Question: I am working currently on my website and wanted to ask best solution for this situation.
Biggest struggle is that I need to put gradient over 'img' + text and arrow icon.
I tried 2 different ways:
1. I was able to put gradient over image using :after, but now I don't know how to put text over image and that left arrow to the right of image.
2. I used <figure> and <figcaption> I think this solution isn't the best, using negative margins to put text over image. But on this case I am not able to use :after solution.
I included photo -- there you can see how it should look like. Also I am starting my coding career and if you notice bad practises please let me know!
'''
figure {
display: inline-block;
margin: 15px 12px;
box-shadow: 0 20px 30px rgba(0, 0, 0, 0.2);
}
figcaption {
margin-top: -80px;
}
figcaption p {
margin-top: 0px;
margin-bottom: 0px;
padding-left: 44px;
text-align: left;
color: #ffffff;
font-family: "Proxima Nova";
font-size: 25px;
font-weight: 700;
line-height: 35px;
}
.cs-text {
margin-top: -10px;
color: #b9b8b8;
font-family: "Proxima Nova";
font-size: 12px;
font-weight: 700;
letter-spacing: 1px;
text-transform: uppercase;
}
figcaption img {
position: relative;
float: right;
padding: 10px 35px 50px 0px;
}
.cs-item {
position: relative;
display: inline-block;
max-width: 430px;
max-height: 254px;
}
.cs-item:after {
content: '';
position: absolute;
top: 0;
right: 0;
bottom: 0;
left: 0;
background: linear-gradient(0deg, rgba(0, 0, 0, 0.5) 0%, rgba(0, 0, 0, 0.11) 36%, rgba(0, 0, 0, 0) 46%);
}
'''
'''
<div class="case-study-items">
<div class="cs-item">
<img src="https://www.upload.ee/image/<PHONE>/case-studies-item.png" alt="">
<p class="solgu">Melb Lashes</p><img src="https://www.upload.ee/image/<PHONE>/left-arrow.png" /></p>
<p class="cs-text">Case-study</p>
</div>
<figure>
<img src="https://www.upload.ee/image/<PHONE>/case-studies-item.png" alt="">
<figcaption>
<p>Melb Lashes<img src="https://www.upload.ee/image/<PHONE>/left-arrow.png" /></p>
<p class="cs-text">Case-study</p>
</figcaption>
</div>
'''

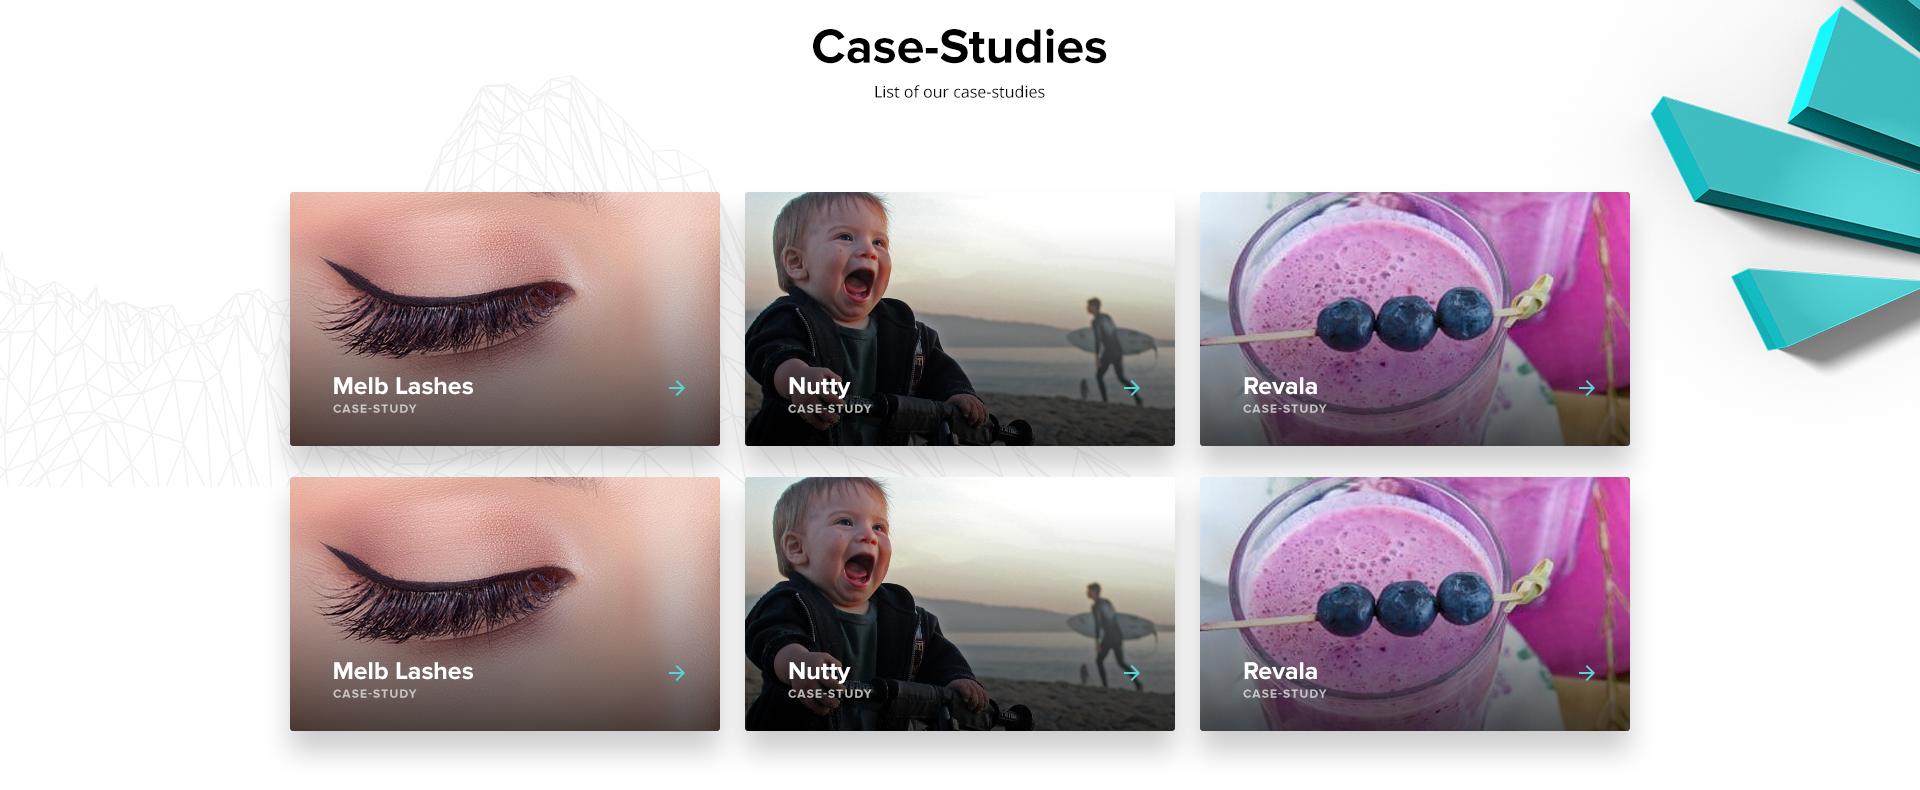
Answer: Welcome to StackOverflow. <URL>. The question is actually two questions, and has been answered in other posts.
For gradients over images, see <URL>.
By structuring the HTML properly, and simplifying the CSS, the texts and arrow image can float over the image and gradient, by being nested within the parent element that has the image and the gradient.
'''
<div class="case-study-items">
<div class="cs-item"> <!-- image and gradient here -->
<p class="cs-title">Melb Lashes <span class="cs-left-arrow"></span></p>
<p class="cs-text">Case-study</p>
</div>
</div>
'''
I've created a <URL> to demonstrate.